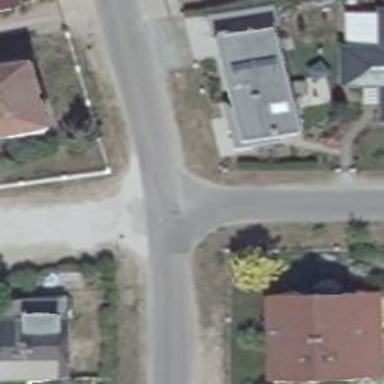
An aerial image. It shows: Residential road.